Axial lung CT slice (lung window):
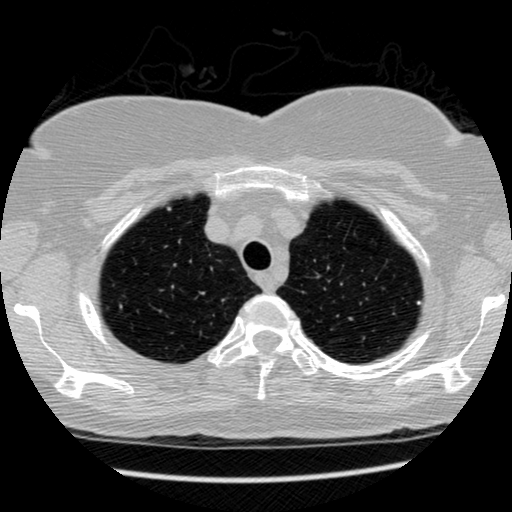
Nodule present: no